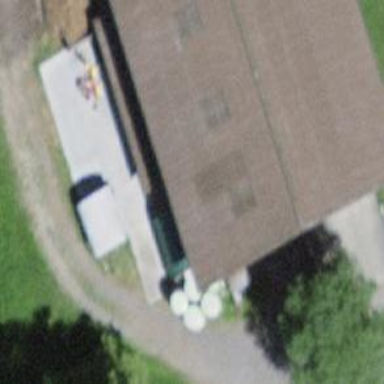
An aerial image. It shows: Rural barn.